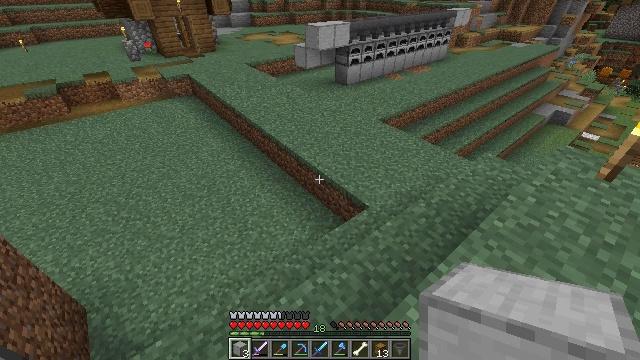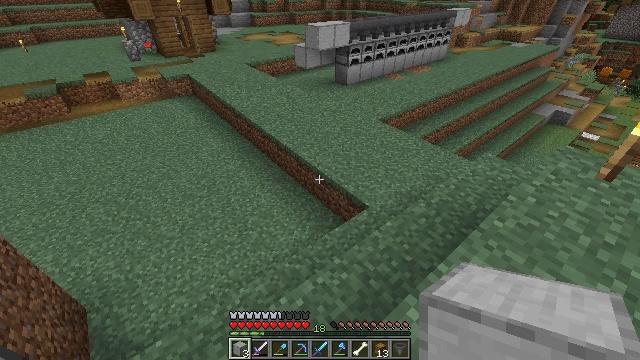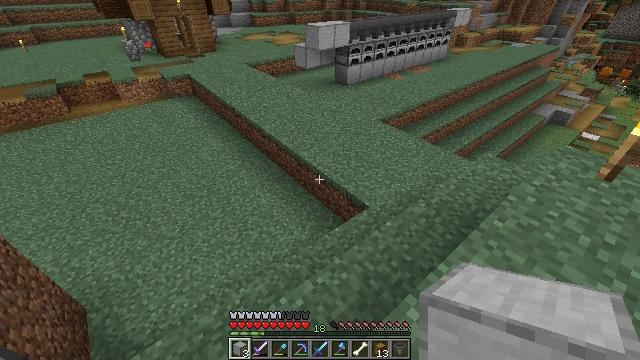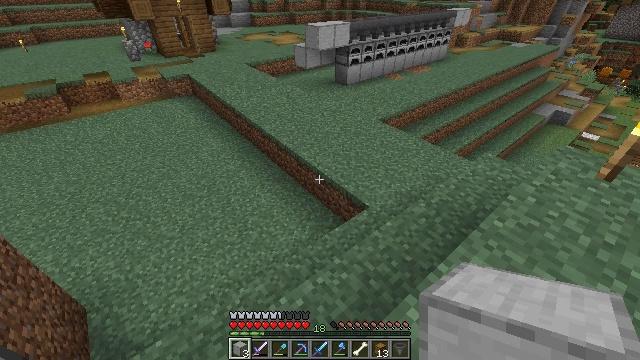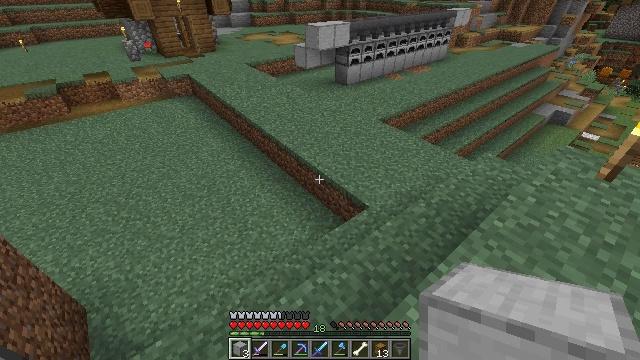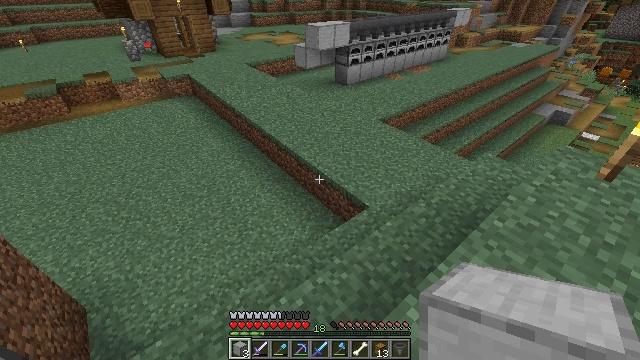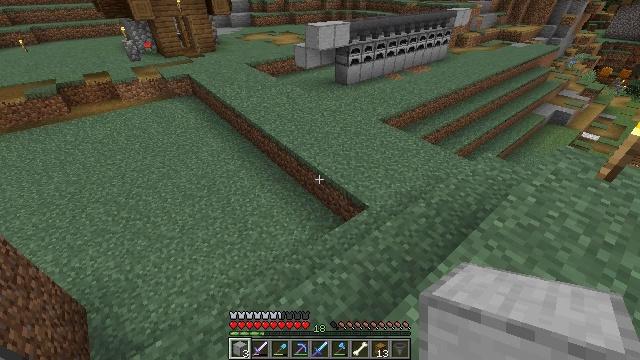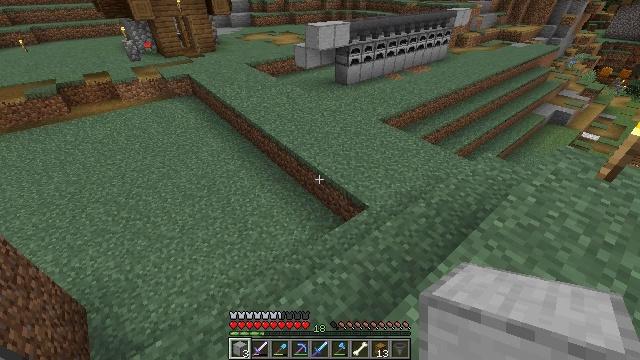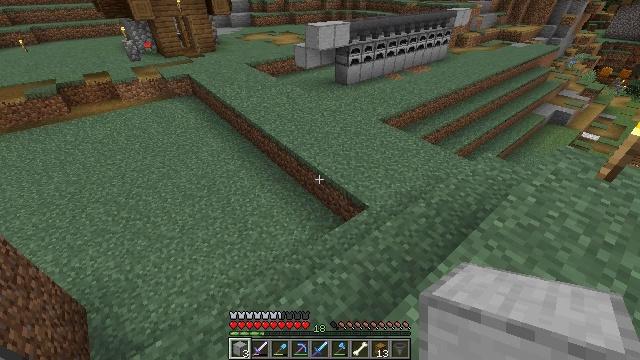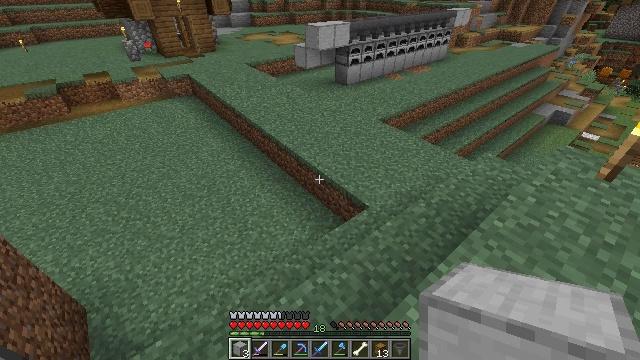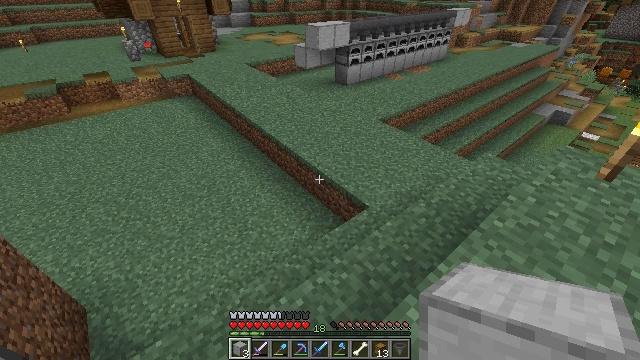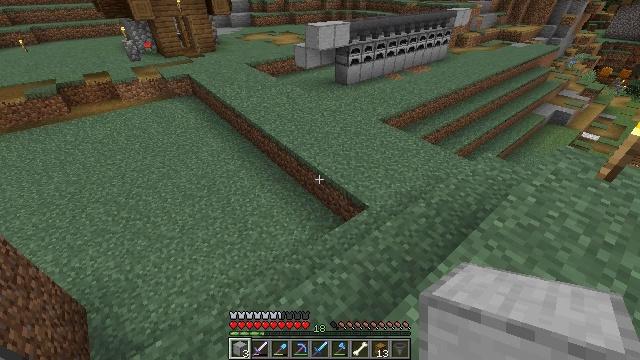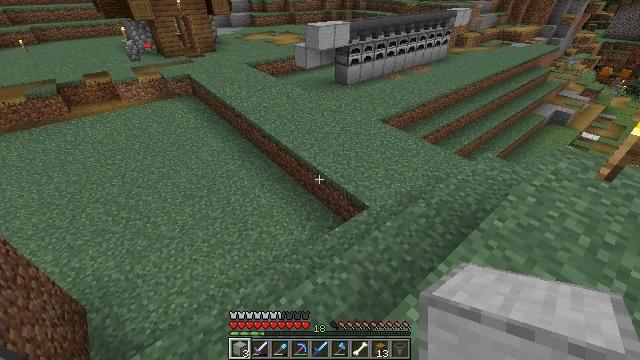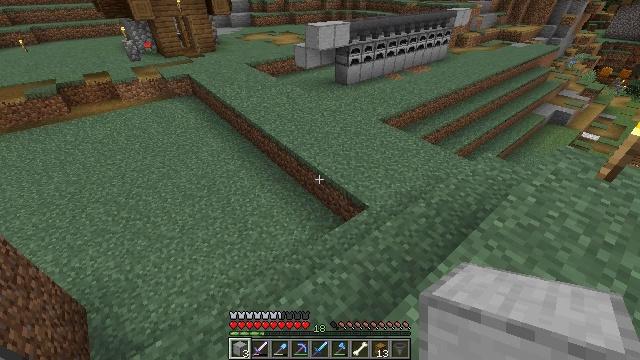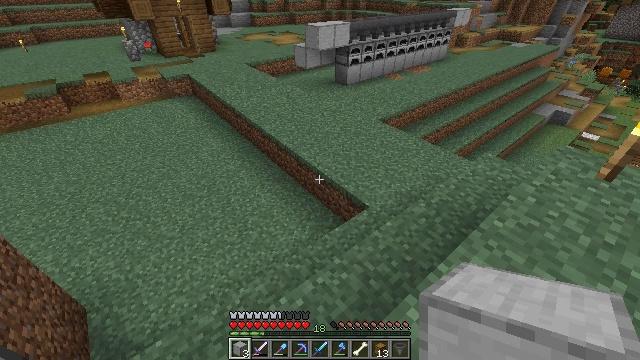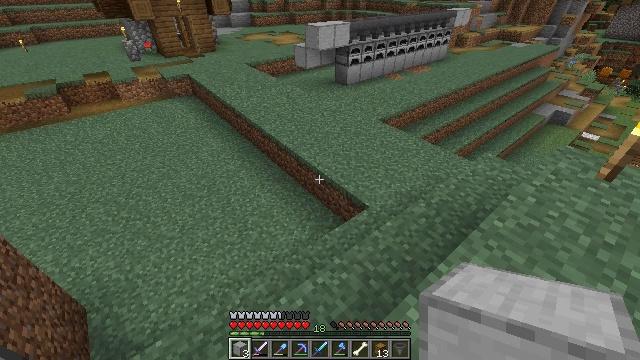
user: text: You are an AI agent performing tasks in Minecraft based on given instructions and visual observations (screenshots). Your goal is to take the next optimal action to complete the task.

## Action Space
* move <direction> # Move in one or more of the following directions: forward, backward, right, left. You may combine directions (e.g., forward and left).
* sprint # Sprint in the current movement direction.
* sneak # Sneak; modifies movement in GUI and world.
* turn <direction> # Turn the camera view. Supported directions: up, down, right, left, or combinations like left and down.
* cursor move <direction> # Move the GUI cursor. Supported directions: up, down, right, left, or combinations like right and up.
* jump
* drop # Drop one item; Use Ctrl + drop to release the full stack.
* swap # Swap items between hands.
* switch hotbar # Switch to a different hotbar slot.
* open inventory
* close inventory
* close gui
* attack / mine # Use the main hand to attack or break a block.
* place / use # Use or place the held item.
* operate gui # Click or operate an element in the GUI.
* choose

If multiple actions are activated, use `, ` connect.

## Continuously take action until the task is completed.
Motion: motion action
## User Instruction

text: Use the furnace to smelt stone into smooth stone.
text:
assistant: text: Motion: no_op
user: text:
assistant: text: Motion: no_op
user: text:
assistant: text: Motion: no_op
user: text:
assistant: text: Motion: no_op
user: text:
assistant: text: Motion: no_op
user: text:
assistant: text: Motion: no_op
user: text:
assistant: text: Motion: no_op
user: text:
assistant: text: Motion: no_op
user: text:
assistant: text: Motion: no_op
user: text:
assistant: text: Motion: no_op
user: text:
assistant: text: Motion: no_op
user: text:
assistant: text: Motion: no_op
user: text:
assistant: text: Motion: no_op
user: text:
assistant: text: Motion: no_op
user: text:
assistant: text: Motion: no_op
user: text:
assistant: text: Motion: no_op
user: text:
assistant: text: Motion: no_op
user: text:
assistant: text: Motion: no_op
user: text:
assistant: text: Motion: no_op
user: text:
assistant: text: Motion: no_op
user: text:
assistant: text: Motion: no_op
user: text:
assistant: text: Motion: no_op
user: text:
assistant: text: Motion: no_op
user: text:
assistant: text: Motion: no_op
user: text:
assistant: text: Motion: no_op
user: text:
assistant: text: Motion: no_op
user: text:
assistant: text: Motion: no_op
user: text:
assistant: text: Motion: no_op
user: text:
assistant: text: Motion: no_op
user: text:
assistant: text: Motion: no_op